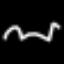
Label: squiggle